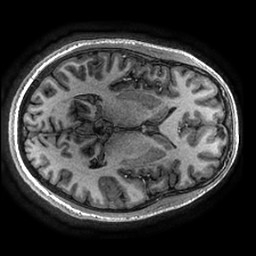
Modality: T1w
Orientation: axial
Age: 22
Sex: male
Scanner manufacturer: ge
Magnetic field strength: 3 T
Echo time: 0.002736 s